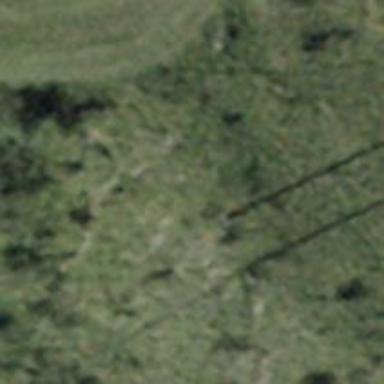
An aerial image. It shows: Power pole.